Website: walmart
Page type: customer-info-address
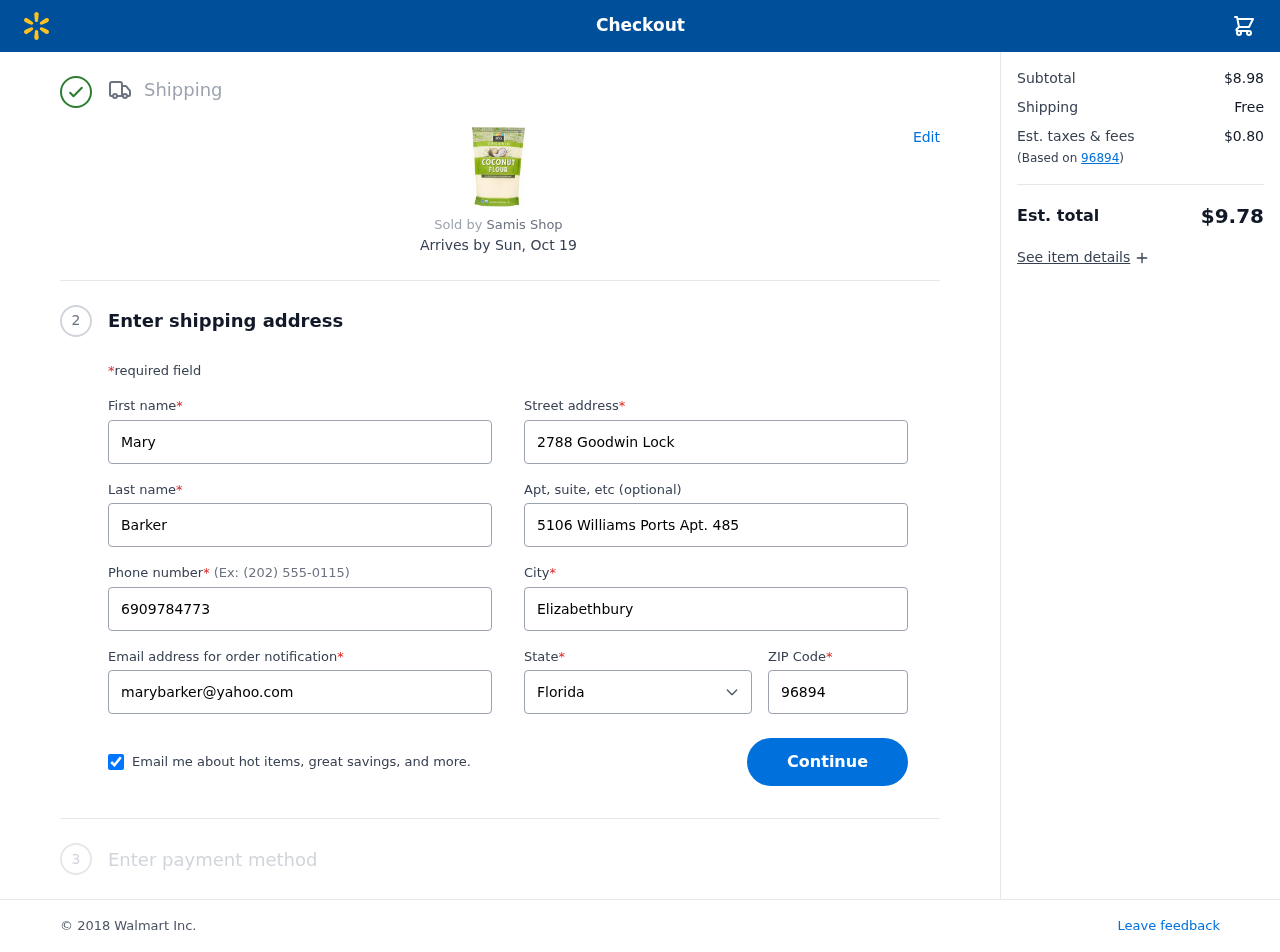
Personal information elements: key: PII_CITY
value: Elizabethbury
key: PII_EMAIL
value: marybarker@yahoo.com
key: PII_FIRSTNAME
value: Mary
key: PII_LASTNAME
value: Barker
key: PII_PHONE
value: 6909784773
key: PII_POSTCODE
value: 96894
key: PII_STATE
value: Florida
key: PII_STREET
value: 2788 Goodwin Lock
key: PII_STREET2
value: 5106 Williams Ports Apt. 485
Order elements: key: ORDER_DELIVERY_DATE
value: Sun, Oct 19
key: ORDER_SUBTOTAL
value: $8.98
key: ORDER_SHIPPING_COST
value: Free
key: ORDER_TAX
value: $0.80
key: ORDER_TOTAL
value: $9.78